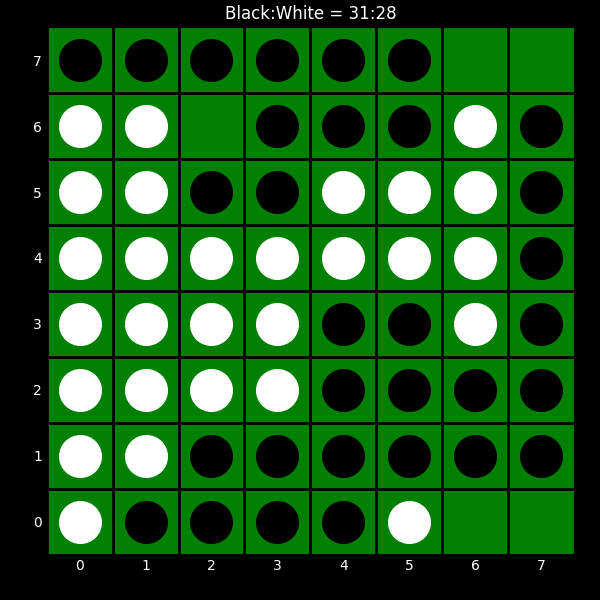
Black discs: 31
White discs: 28